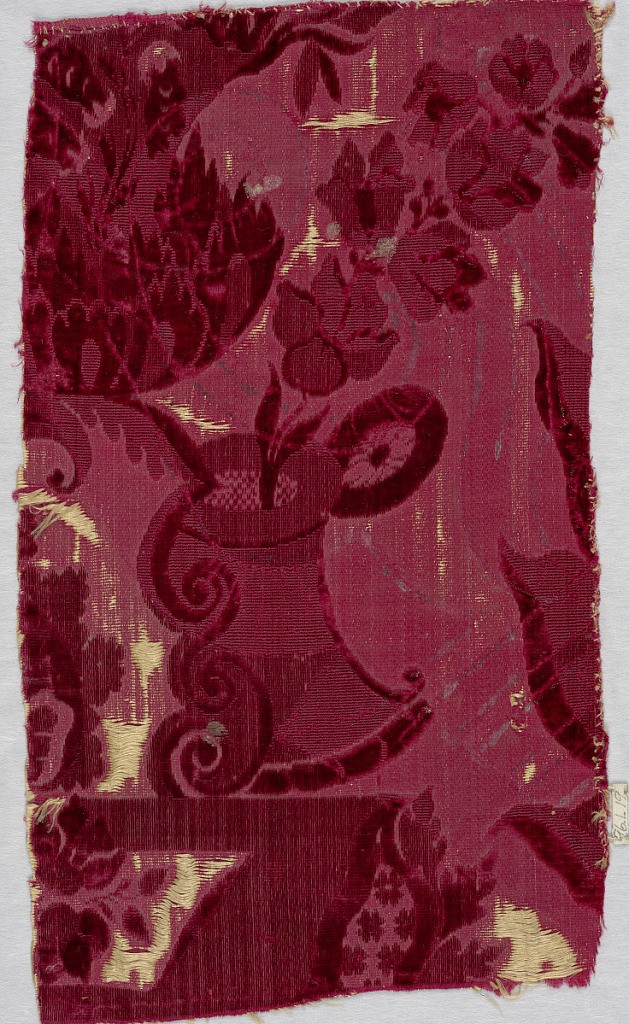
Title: Fragment
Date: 17th century
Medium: silk Technique: velvet with cut and uncut pile in a satin foundation
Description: A vase with floral sprays in red.